Field crop: tomato
Growth stage: 1
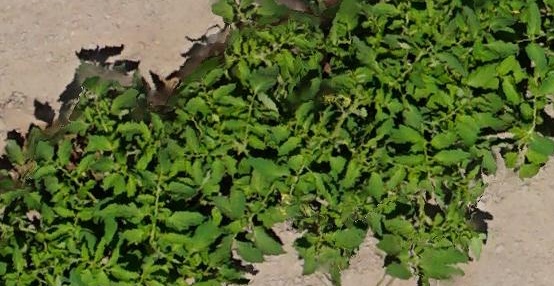
Species: tomato